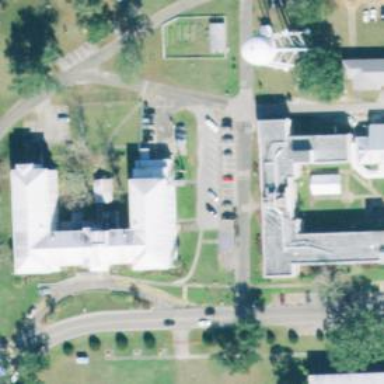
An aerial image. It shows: Hospital building.